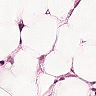
Metastatic tissue present: yes